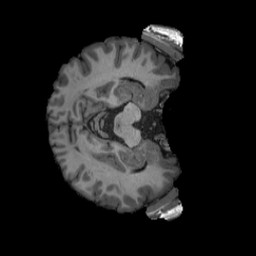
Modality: T1w
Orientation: axial
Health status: healthy